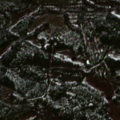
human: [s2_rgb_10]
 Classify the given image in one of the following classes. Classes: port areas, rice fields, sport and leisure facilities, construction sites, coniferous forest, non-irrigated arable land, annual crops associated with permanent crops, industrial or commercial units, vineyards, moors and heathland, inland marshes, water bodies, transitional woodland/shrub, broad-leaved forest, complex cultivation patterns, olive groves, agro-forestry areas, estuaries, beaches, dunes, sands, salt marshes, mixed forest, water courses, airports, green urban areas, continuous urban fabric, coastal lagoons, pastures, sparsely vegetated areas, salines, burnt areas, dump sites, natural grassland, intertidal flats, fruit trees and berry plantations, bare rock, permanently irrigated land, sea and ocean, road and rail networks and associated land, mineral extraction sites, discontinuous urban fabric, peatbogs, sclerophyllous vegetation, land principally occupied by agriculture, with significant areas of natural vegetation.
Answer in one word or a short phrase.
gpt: coniferous forest, transitional woodland/shrub